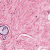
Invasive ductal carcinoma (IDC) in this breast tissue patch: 0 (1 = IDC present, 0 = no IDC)